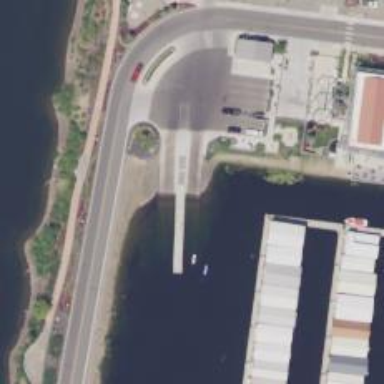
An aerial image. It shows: Slipway for leisure land vehicles on service road.